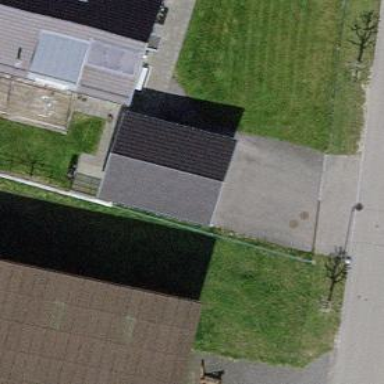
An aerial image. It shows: Garage.